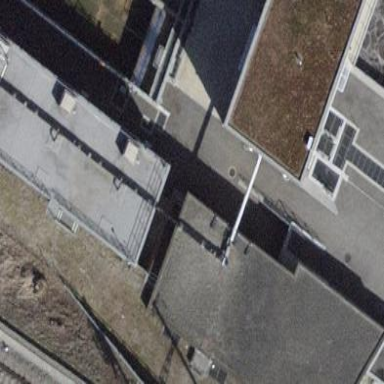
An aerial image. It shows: Wastewater plant.